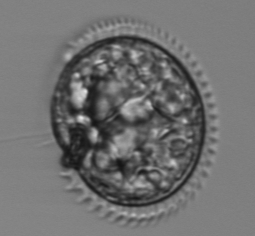
Label: Protoperidinium